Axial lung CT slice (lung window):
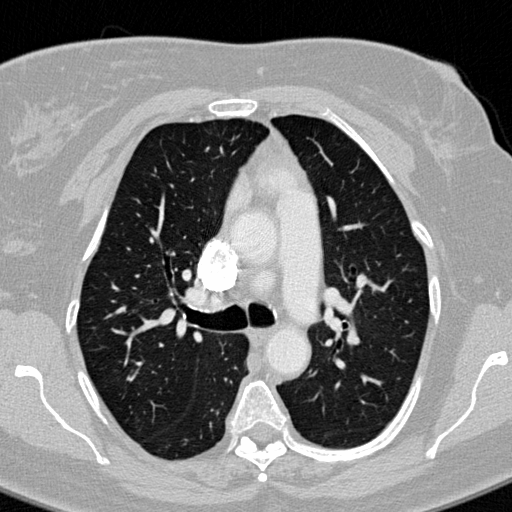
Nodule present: no